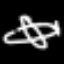
Label: airplane